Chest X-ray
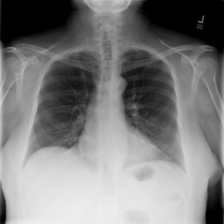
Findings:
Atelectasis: negative
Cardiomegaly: negative
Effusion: negative
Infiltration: positive
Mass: negative
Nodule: negative
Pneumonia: negative
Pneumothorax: negative
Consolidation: negative
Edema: negative
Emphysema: negative
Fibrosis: negative
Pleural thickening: negative
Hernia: negative